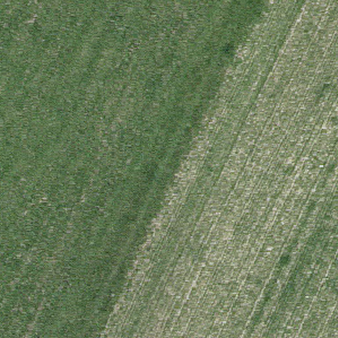
Label: other